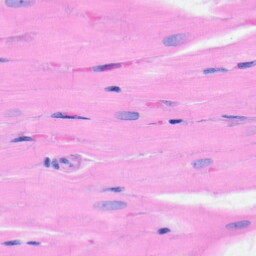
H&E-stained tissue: Heart